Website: apple
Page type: customer-info-address
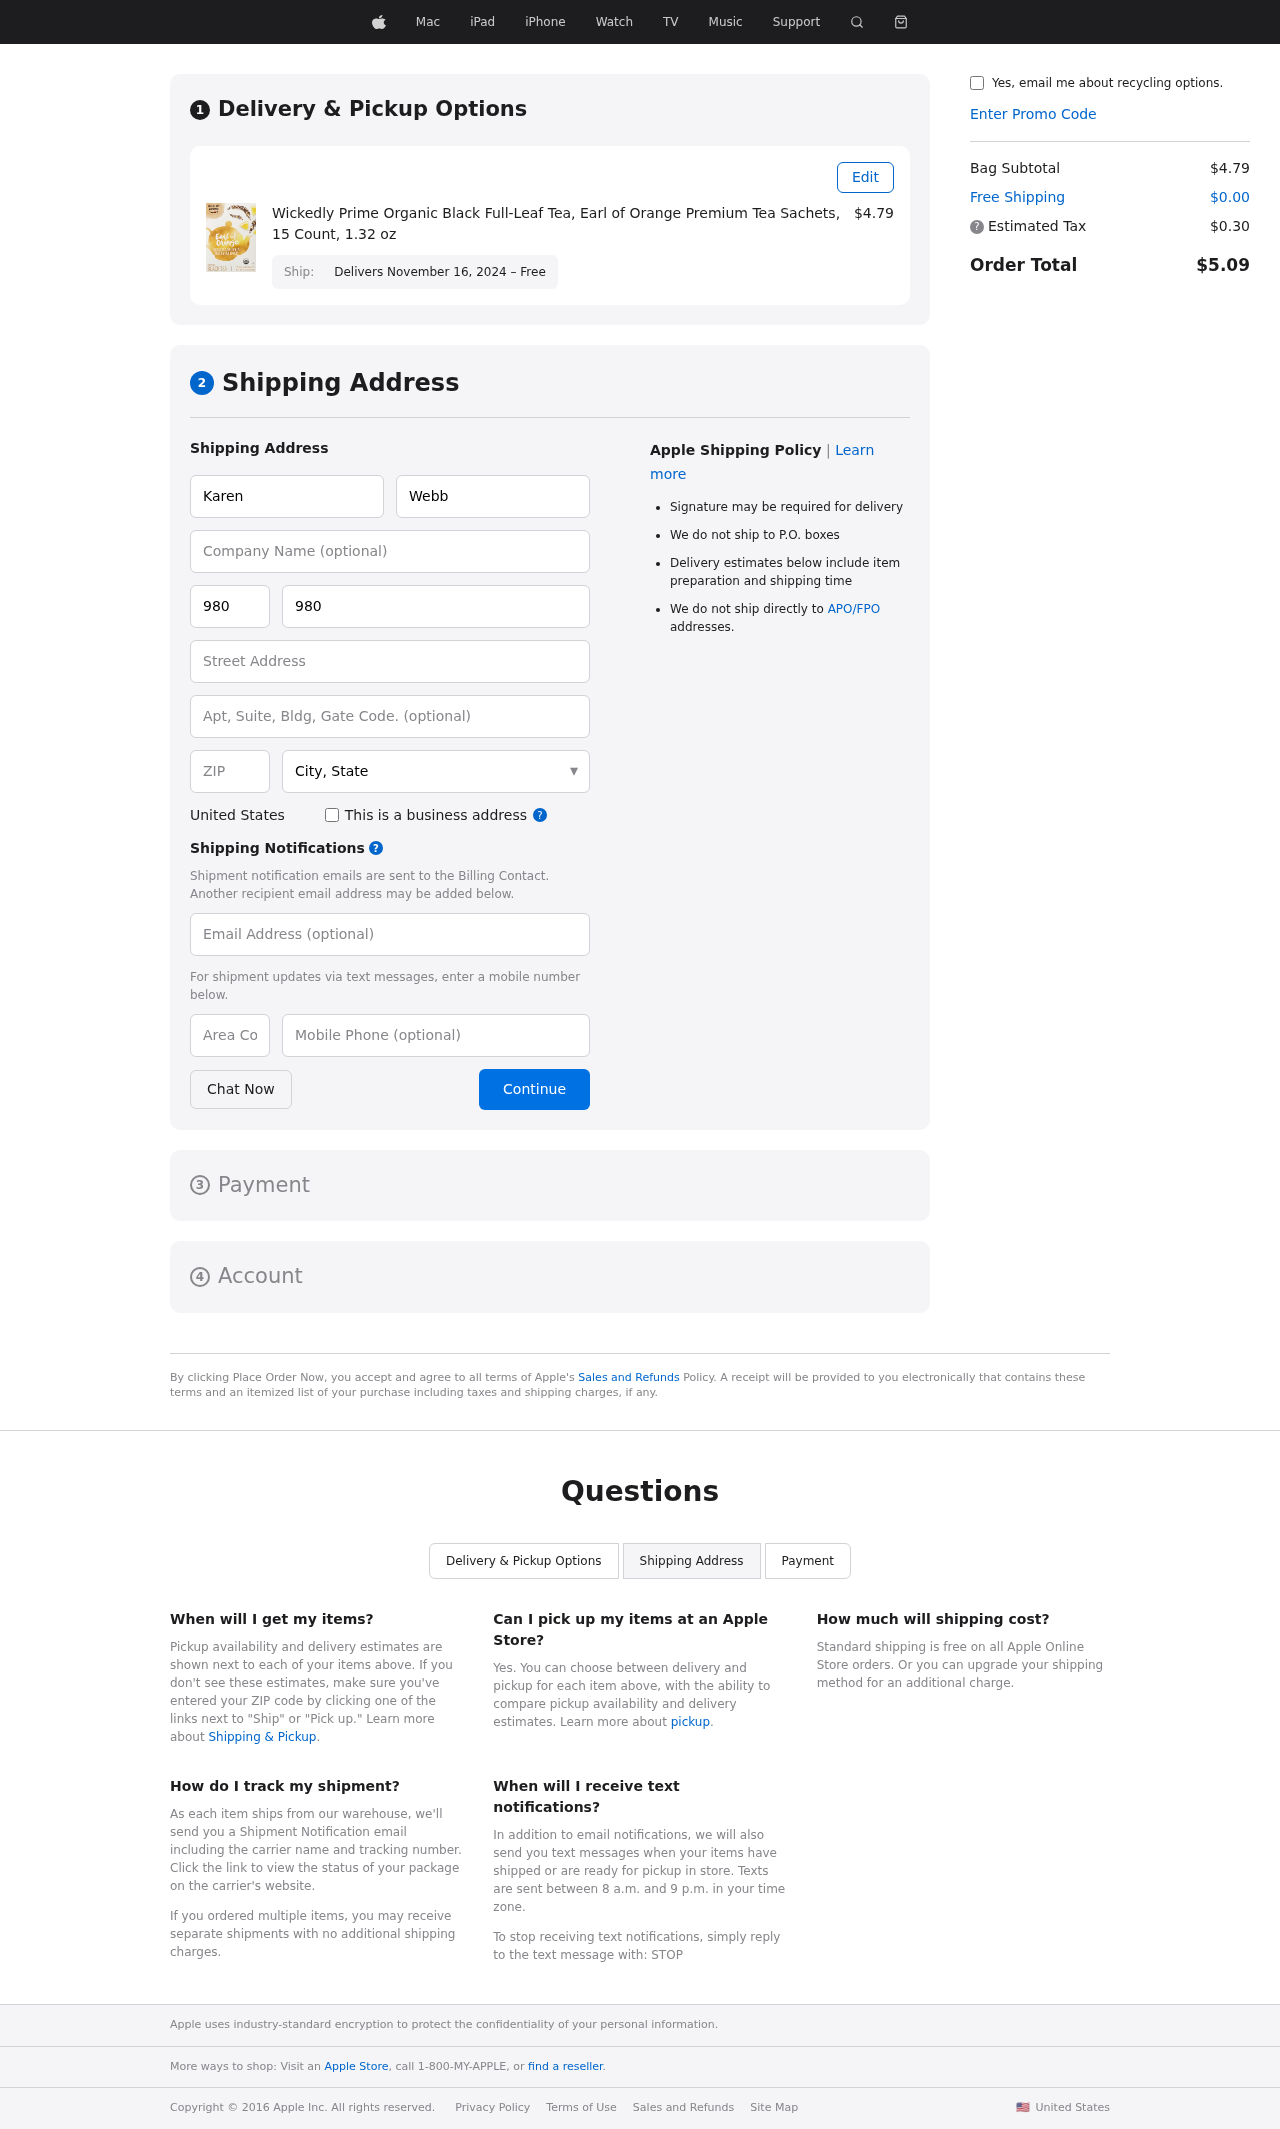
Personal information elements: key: PII_CITY_STATE
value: Adamsmouth, CA
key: PII_COUNTRY
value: United States
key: PII_EMAIL
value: karenwebb@hotmail.com
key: PII_FIRSTNAME
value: Karen
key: PII_LASTNAME
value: Webb
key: PII_PHONE
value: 9804646882
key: PII_PHONE_ALT
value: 8394718851
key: PII_PHONE_ALT_AREA
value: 839
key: PII_PHONE_AREA
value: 980
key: PII_POSTCODE
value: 26861
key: PII_STREET
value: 598 Mark Fork Suite 601
Product elements: key: PRODUCT1_NAME
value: Wickedly Prime Organic Black Full-Leaf Tea, Earl of Orange Premium Tea Sachets, 15 Count, 1.32 oz
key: PRODUCT1_PRICE
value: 4.79
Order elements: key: ORDER_DELIVERY_DATE
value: Delivers November 16, 2024 – Free
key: ORDER_SUBTOTAL
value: $4.79
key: ORDER_SHIPPING_COST
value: $0.00
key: ORDER_TAX
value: $0.30
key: ORDER_TOTAL
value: $5.09